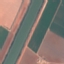
Land use / land cover: River